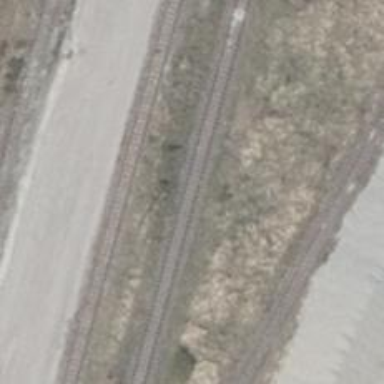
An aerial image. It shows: Unused railway yard.